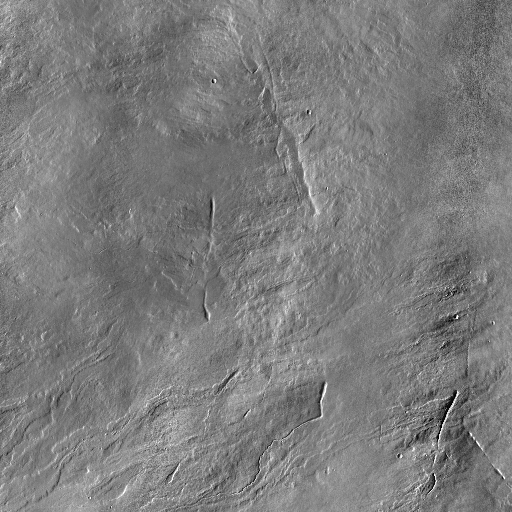
Crater classes present: Background, Other